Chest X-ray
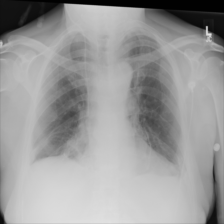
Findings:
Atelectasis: negative
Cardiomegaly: negative
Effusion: negative
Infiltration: negative
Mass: negative
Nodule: negative
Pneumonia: negative
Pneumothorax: negative
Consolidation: negative
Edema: negative
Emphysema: negative
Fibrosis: negative
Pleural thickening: negative
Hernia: negative